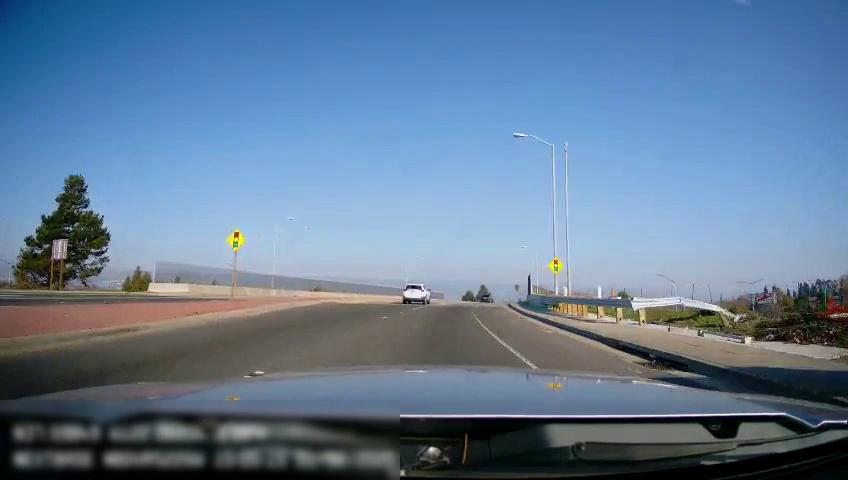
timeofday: Day
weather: Sunny
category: Drivable Space
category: Drivable Space
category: Vehicles | SUV
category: Vehicles | Car
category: Lanes | Alternate Lane
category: Lanes | Current Lane
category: Traffic | Signs
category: Traffic | Signs